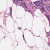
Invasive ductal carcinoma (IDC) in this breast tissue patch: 1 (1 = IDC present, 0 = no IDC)